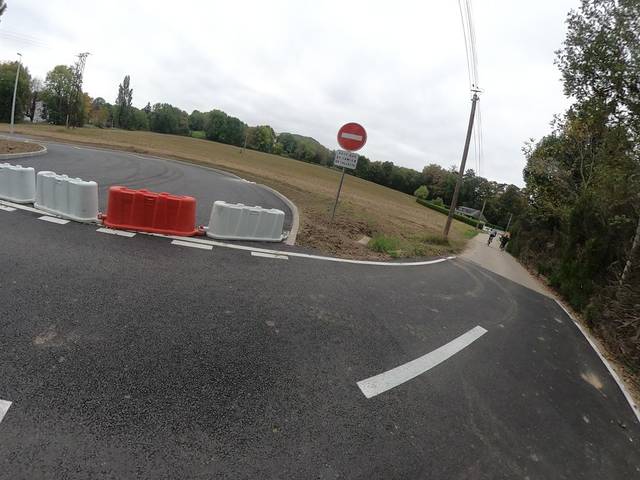
Region: France
Coordinates: 45.553, 5.953